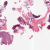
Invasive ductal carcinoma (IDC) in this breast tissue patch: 0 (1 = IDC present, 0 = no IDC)